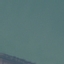
Land use / land cover: SeaLake